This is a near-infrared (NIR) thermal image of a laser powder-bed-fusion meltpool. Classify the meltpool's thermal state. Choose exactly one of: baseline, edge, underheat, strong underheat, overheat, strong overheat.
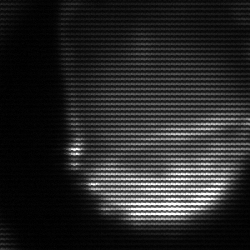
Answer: edge